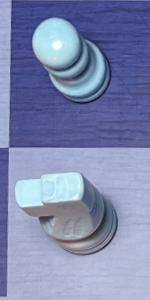
Label: Knight_White